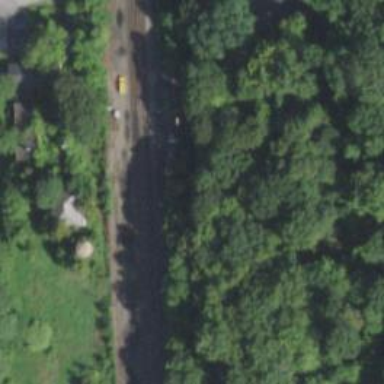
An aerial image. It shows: Railway junction.